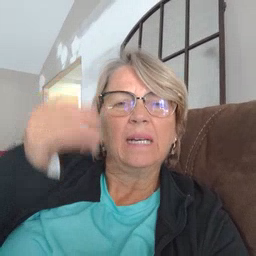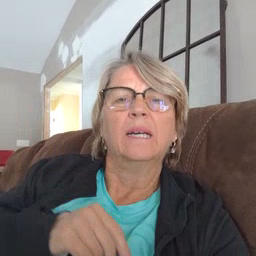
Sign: think